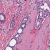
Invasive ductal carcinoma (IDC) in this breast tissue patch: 1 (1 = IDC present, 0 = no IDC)